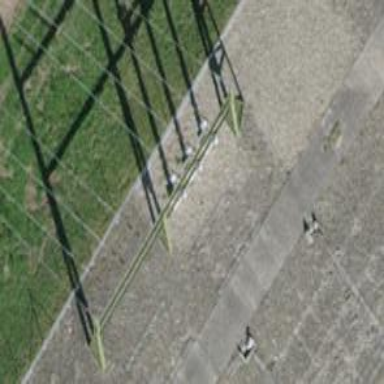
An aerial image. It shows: Three power lines with cables.